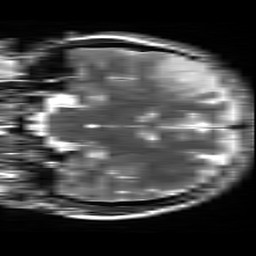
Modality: T2w
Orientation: coronal
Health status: ill
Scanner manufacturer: siemens
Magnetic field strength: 3 T
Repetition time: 5 s
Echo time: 0.089 s